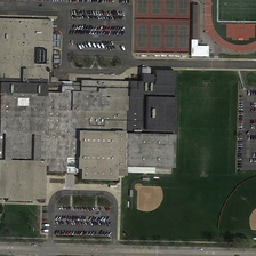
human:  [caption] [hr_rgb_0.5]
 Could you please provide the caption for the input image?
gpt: three crammed parking lot sits around this teaching building and sports field in this campus .

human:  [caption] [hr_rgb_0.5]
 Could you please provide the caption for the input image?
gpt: The school is close to a road. There is a building, several sports grounds and three parking lots, which are full of cars.

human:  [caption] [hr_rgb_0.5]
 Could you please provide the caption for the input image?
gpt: Schools near the road have several sports grounds and three parking lots.

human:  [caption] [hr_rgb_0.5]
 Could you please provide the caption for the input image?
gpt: there are different playgrounds nexr the huge building .

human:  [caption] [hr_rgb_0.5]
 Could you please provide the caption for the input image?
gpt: The school near a street has a building several sports fields and three car parks.